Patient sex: M
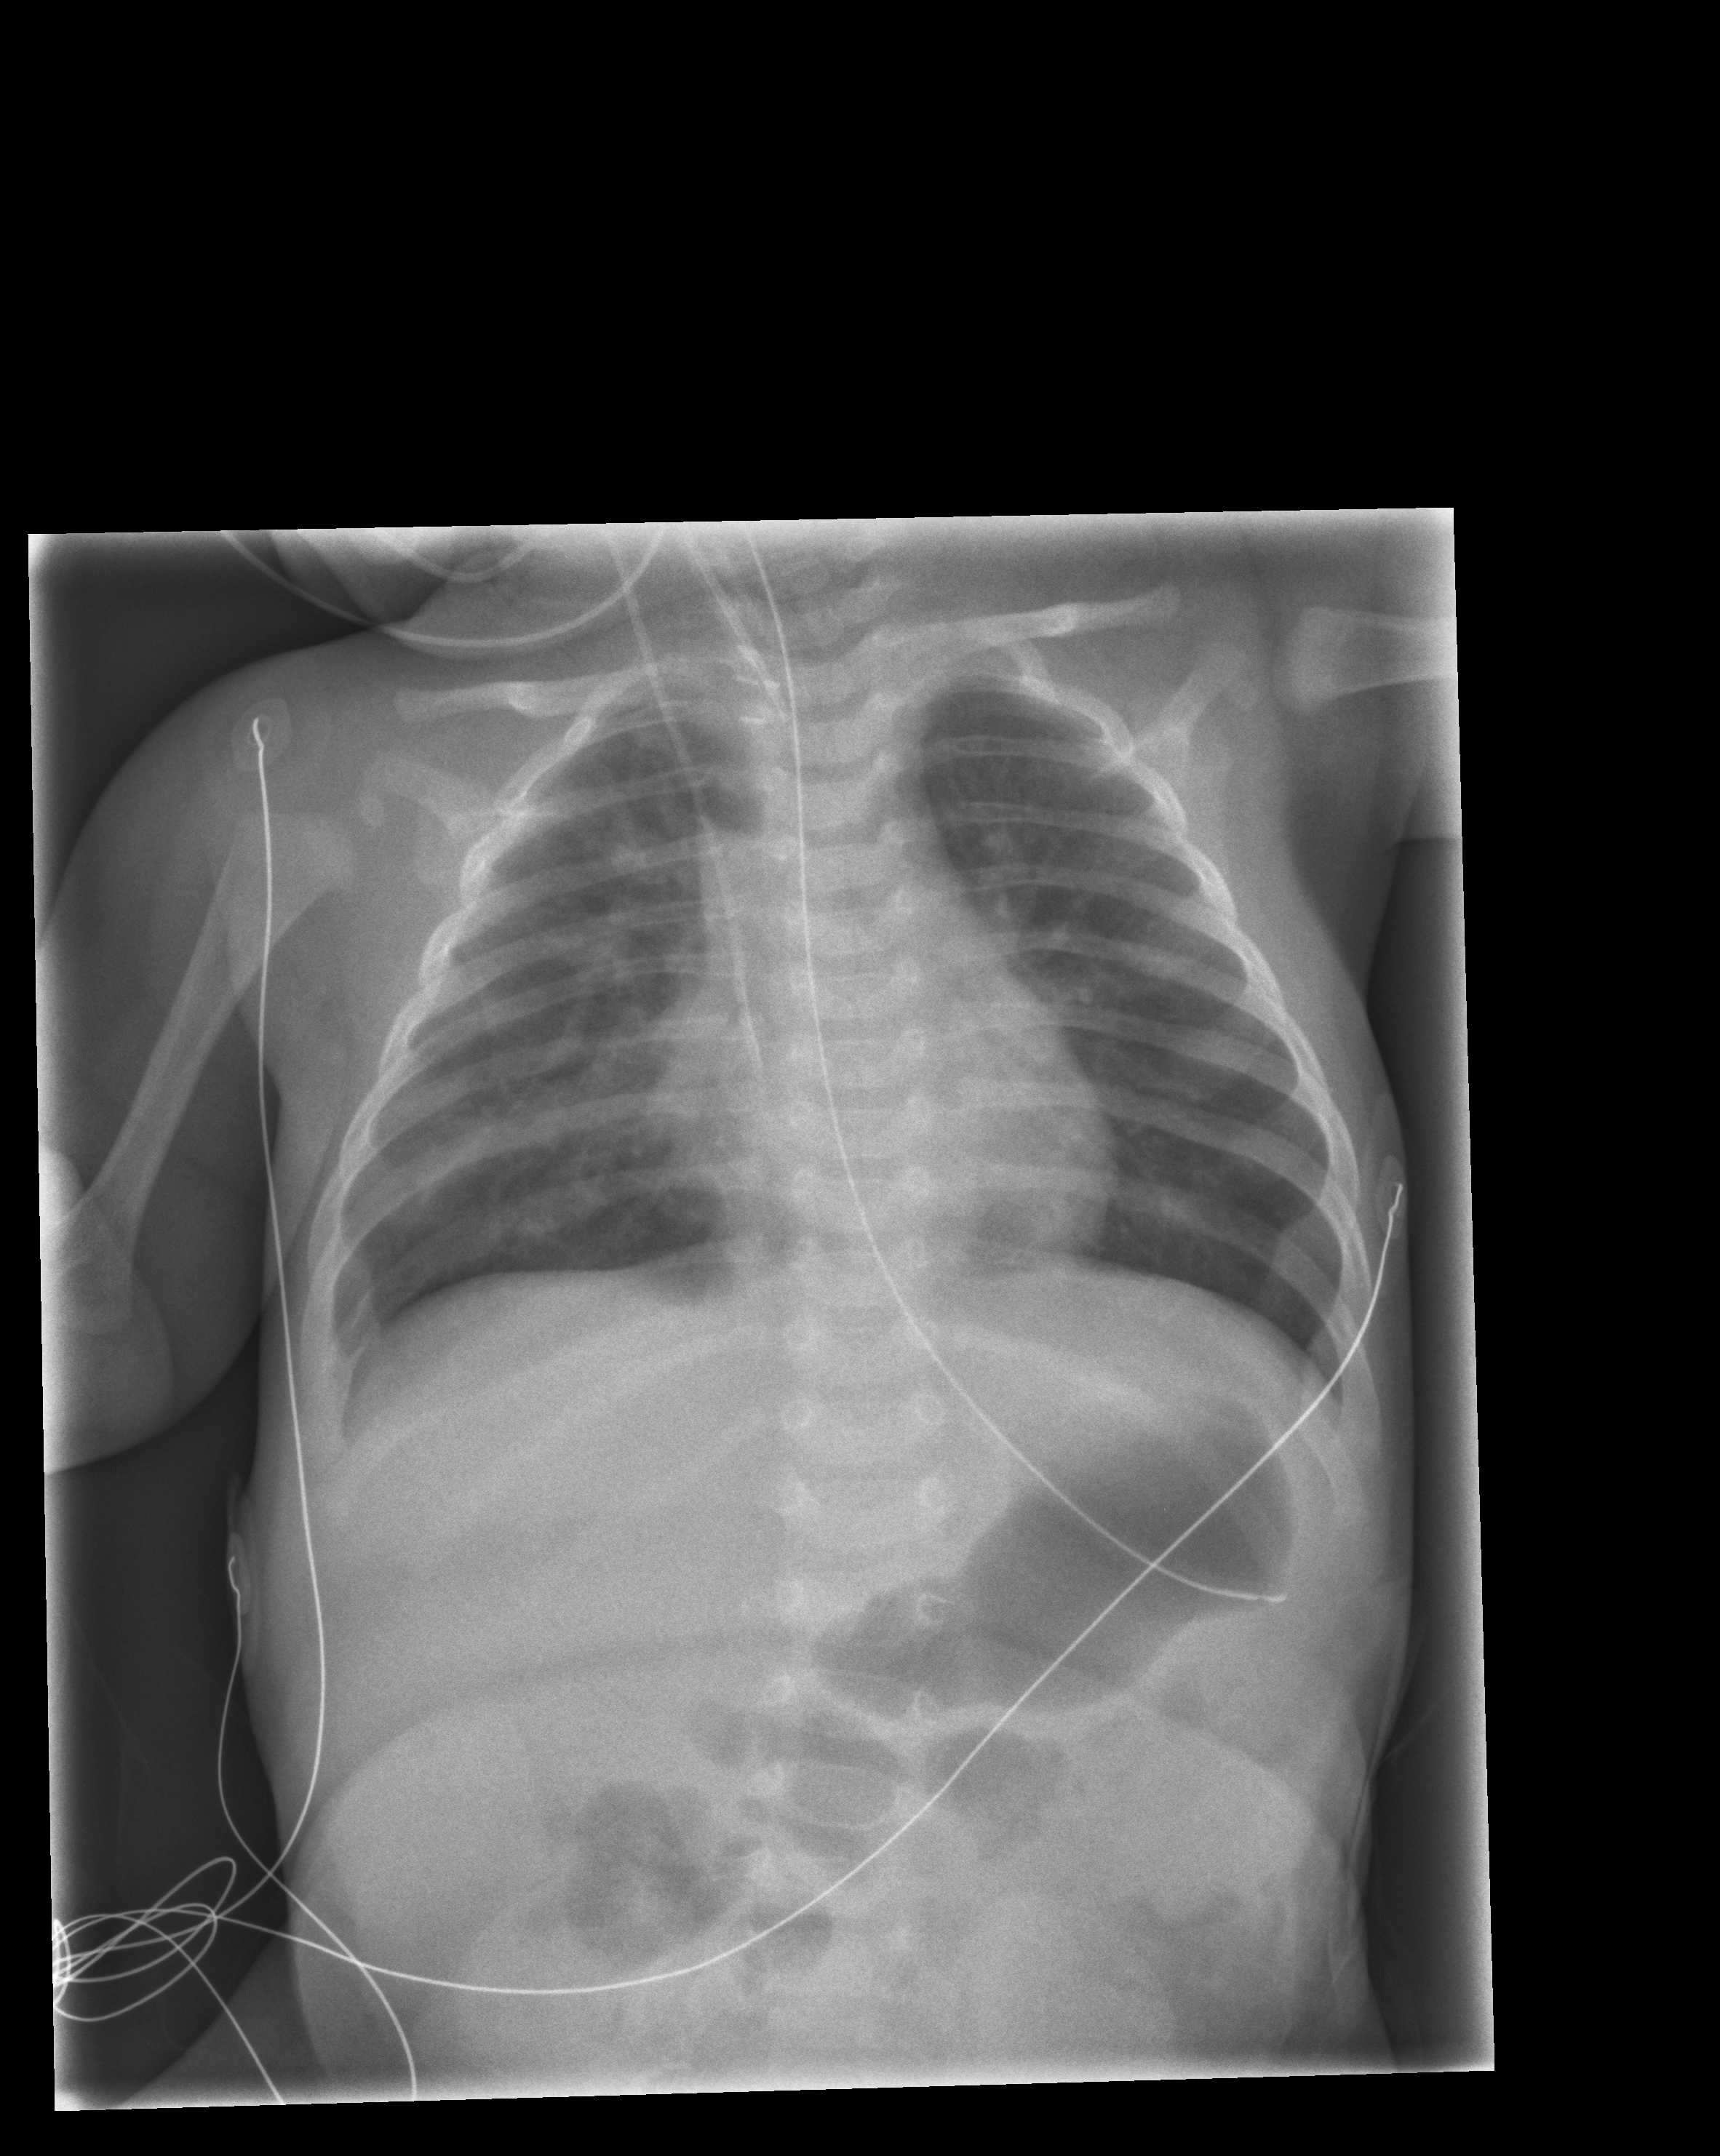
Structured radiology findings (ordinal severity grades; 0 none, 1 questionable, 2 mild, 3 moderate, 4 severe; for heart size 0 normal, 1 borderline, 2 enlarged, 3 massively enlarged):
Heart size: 0
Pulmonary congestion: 0
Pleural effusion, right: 0
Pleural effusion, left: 0
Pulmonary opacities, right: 2
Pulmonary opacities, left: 0
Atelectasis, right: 1
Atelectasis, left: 0